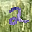
Label: 2